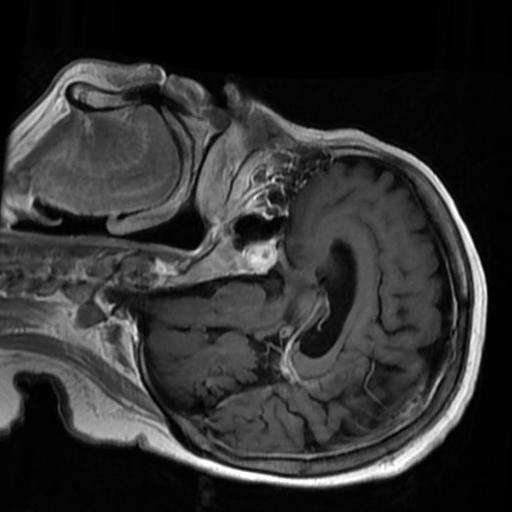
Label: brain_tumor